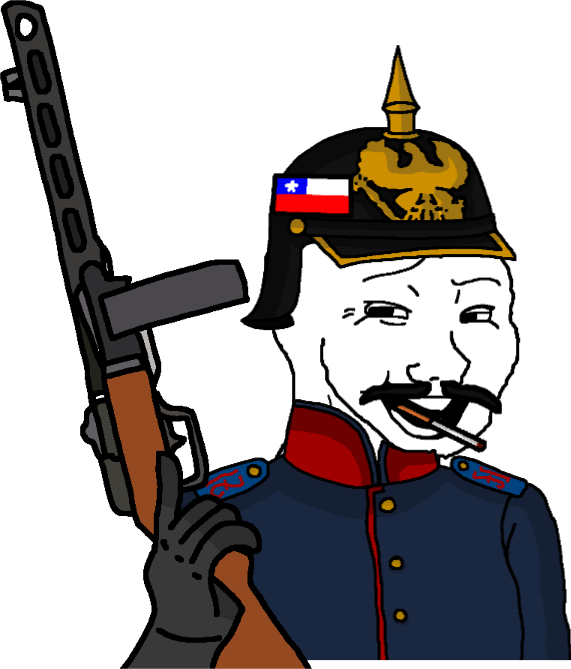
Label: 5_Smugjak